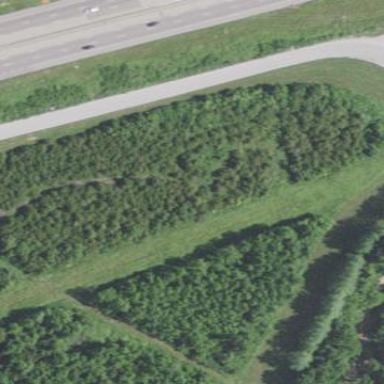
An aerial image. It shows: Woodland with evergreen needle-leaved trees.